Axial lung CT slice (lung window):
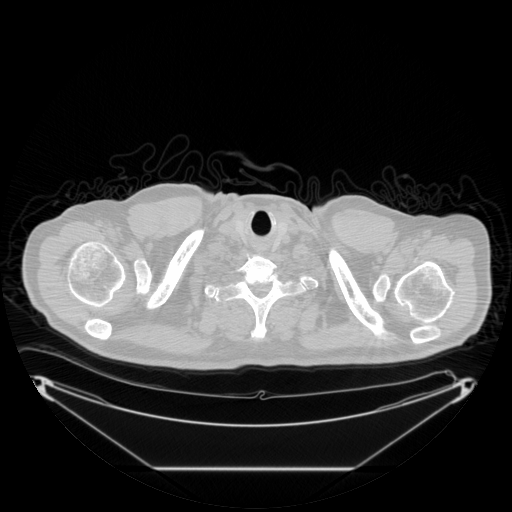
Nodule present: no